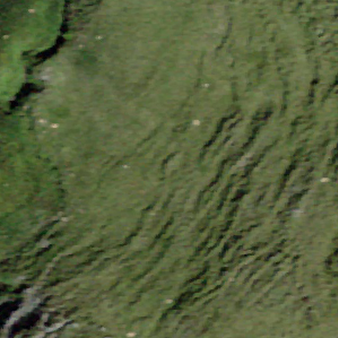
Label: other